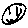
Label: smiley face